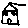
Label: house